Question: There are some blocks in the picture. Find the smallest square area that can place all the small blocks in the area in a suitable way without overlapping. Return the length of the square side.
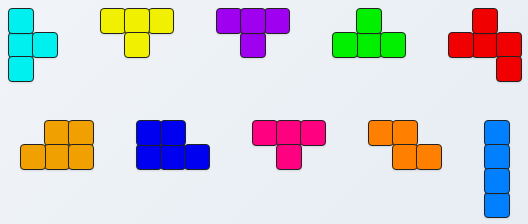
Answer: 7